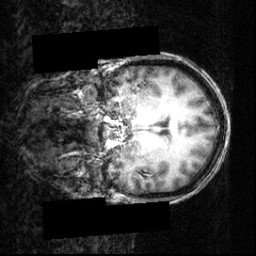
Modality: T1w
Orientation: coronal
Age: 29
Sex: female
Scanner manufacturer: siemens
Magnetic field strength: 3.951 T
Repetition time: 1.5 s
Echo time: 0.00335 s